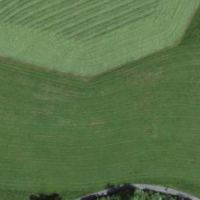
EUNIS habitat code: 24
Species observed at this site:
Euonymus europaeus
Dactylis glomerata
Prunus spinosa